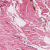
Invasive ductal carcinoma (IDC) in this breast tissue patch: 0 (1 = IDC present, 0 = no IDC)